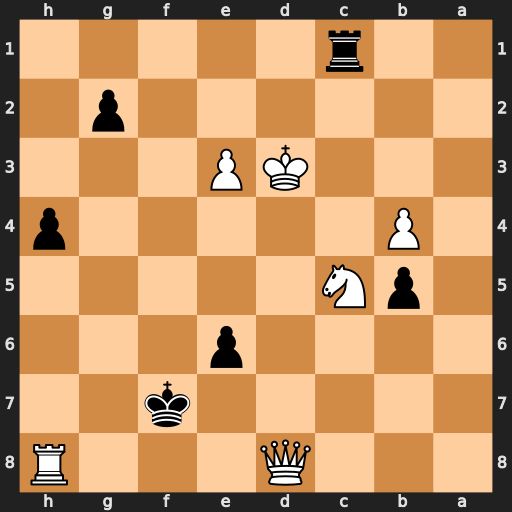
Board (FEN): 3Q3R/5k2/4p3/1pN5/1P5p/3KP3/6p1/2r5
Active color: b
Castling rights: -
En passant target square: -
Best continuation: Rd1+ Ke2 Rxd8 Rxd8 g1=Q